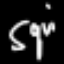
Label: squiggle